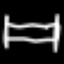
Label: bed